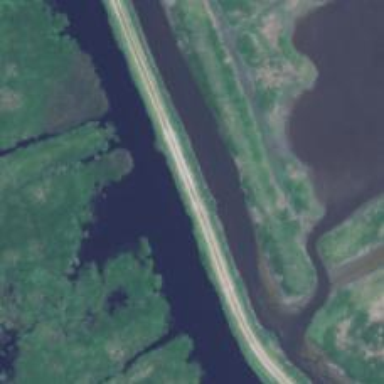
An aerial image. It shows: Unclassified road alongside levee embankment.